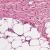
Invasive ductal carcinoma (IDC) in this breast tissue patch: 0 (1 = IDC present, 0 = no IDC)